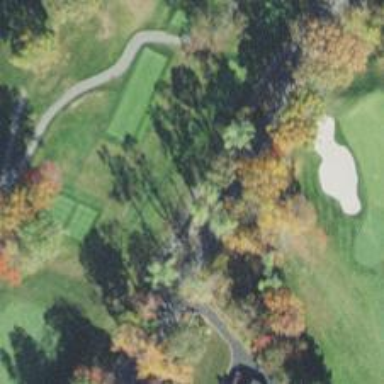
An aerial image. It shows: Path used for both walking and golf.